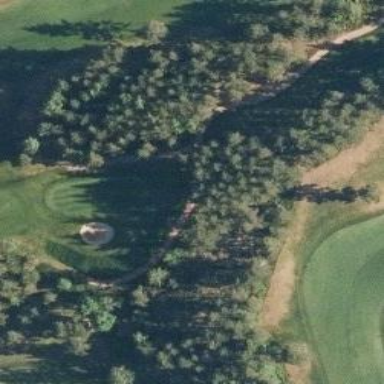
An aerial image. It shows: Path for both road and golf.